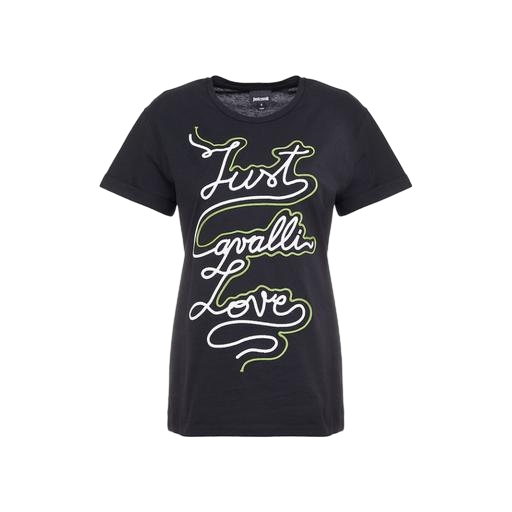
black graphic t-shirt, graphic tee, graphic t-shirt, white background